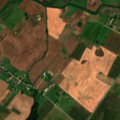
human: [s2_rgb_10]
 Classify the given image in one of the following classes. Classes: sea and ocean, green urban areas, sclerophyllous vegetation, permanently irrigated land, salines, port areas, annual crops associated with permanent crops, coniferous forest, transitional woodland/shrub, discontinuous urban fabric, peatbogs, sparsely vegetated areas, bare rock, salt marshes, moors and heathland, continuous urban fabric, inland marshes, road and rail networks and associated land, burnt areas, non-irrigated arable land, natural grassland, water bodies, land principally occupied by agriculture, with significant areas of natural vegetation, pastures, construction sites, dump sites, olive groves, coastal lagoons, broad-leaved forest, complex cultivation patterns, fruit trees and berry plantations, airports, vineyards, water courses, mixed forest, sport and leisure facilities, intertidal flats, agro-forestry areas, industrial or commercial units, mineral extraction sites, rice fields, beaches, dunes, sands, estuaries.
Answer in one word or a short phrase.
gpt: discontinuous urban fabric, non-irrigated arable land, pastures, complex cultivation patterns, mixed forest